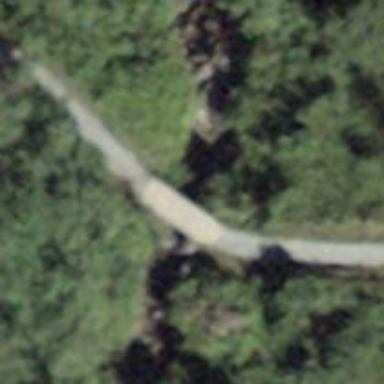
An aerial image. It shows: Path on bridge.